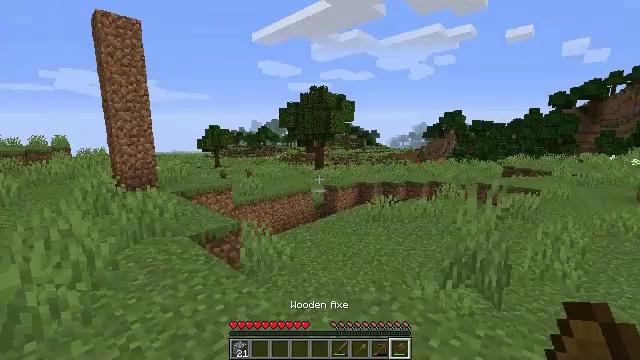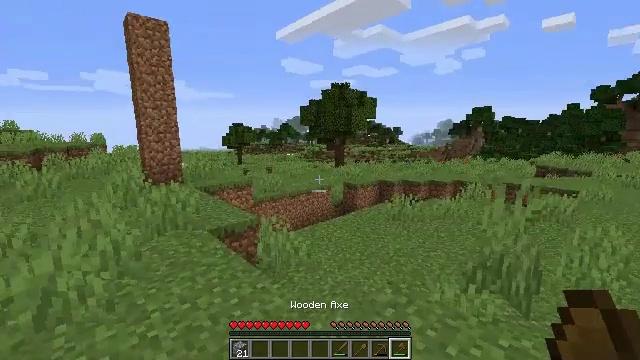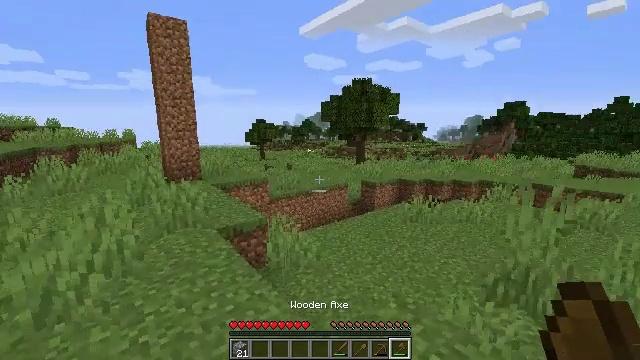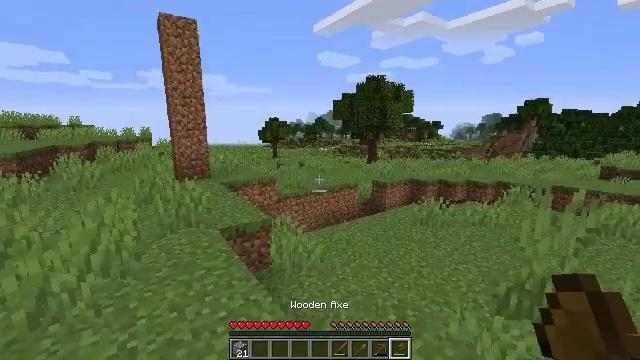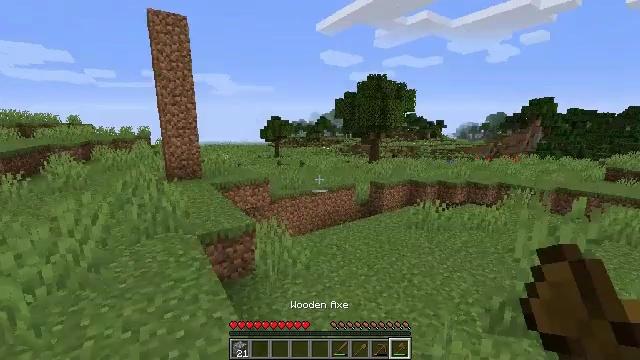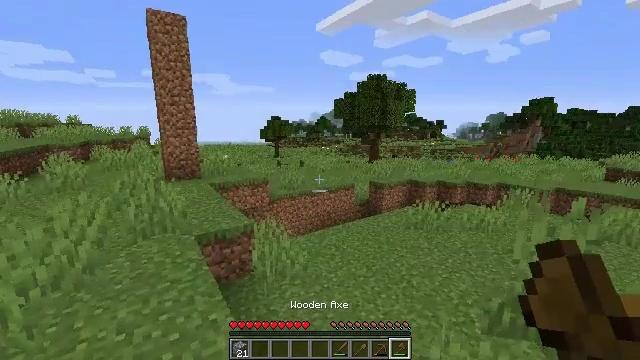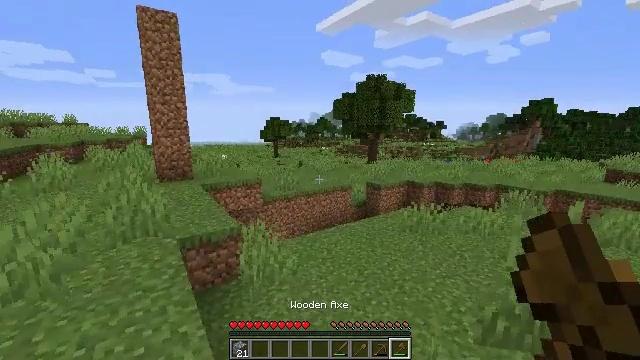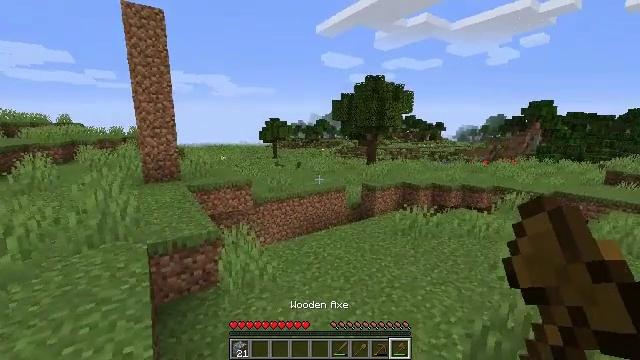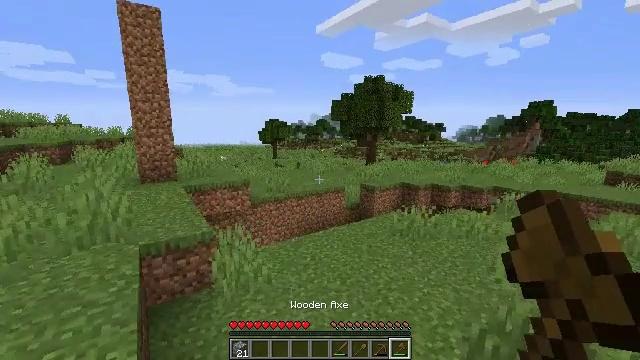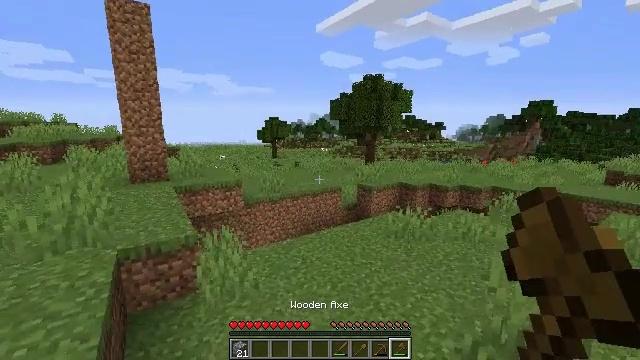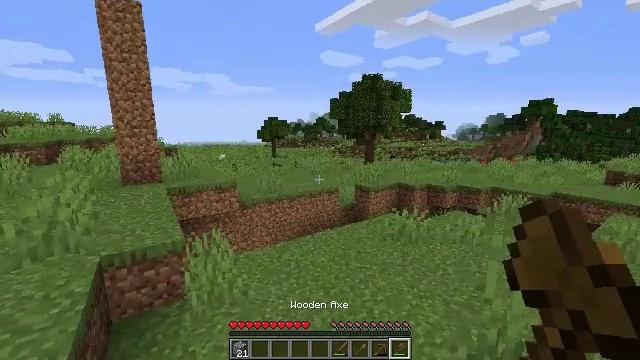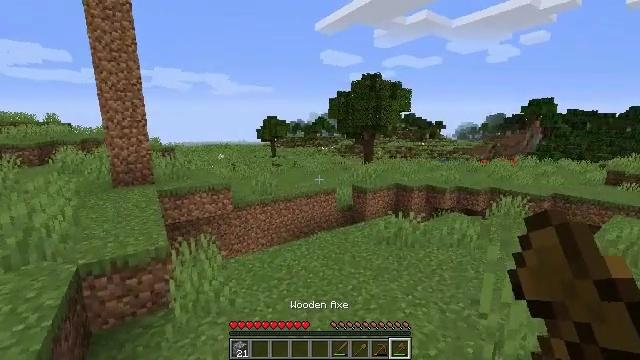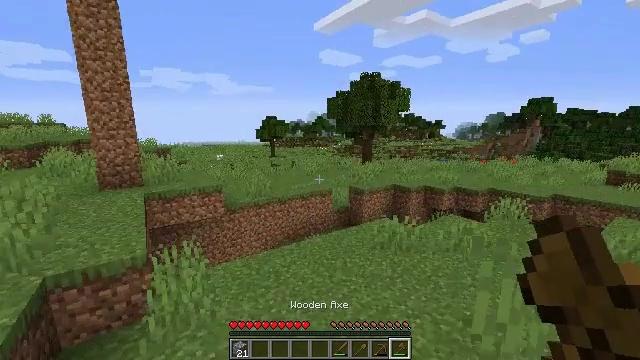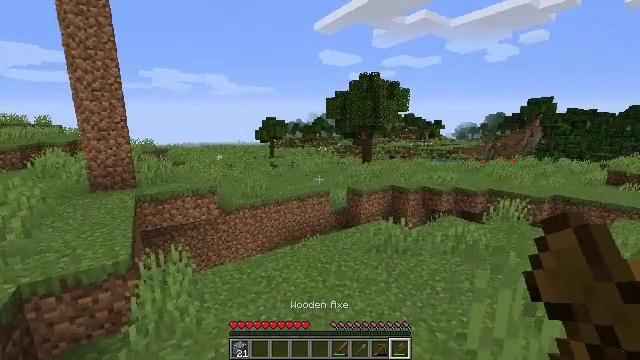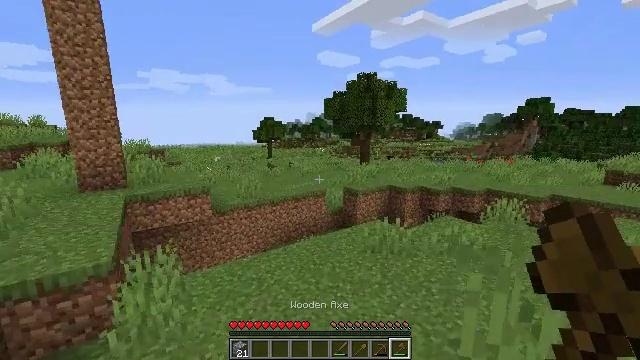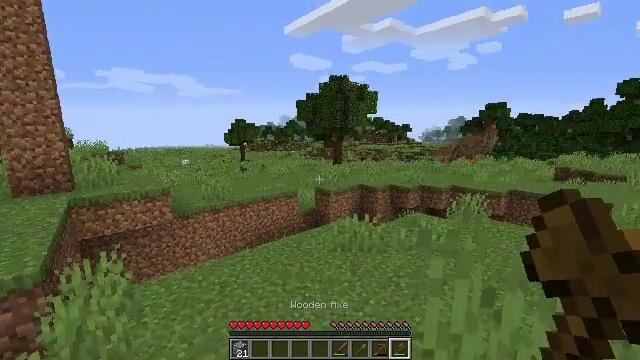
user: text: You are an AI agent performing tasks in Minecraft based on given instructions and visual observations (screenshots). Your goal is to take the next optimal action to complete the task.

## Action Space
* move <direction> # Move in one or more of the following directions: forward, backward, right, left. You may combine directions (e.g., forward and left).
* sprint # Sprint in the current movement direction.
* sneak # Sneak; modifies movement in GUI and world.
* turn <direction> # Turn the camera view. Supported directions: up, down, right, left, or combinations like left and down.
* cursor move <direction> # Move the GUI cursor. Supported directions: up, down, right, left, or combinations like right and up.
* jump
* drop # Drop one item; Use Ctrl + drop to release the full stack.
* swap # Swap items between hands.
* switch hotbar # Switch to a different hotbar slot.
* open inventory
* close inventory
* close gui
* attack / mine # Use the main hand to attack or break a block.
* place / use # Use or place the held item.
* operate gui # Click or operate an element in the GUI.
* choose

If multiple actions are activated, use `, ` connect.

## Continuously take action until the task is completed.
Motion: motion action
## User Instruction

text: Mine the oak log.
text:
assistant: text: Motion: move forward and move right, turn left
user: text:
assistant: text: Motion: move forward and move right, turn left
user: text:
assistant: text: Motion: move forward and move right, turn left
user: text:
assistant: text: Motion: move forward and move right
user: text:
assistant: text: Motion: move forward and move right
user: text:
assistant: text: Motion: move forward and move right
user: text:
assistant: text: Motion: move forward and move right
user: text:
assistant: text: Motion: move forward and move right
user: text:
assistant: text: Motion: move forward and move right
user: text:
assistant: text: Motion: move forward and move right
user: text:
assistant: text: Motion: move forward and move right
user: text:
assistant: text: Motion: move forward and move right
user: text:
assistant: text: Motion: move forward and move right
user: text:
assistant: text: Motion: move forward and move right
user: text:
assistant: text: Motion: move forward and move right, turn right
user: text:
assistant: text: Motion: move forward and move right, turn right and up
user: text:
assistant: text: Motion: move forward and move right, turn right
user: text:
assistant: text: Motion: move forward and move right, turn right
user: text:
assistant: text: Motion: move forward, turn right
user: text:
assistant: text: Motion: move forward, turn right
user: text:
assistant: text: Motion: move forward, turn right
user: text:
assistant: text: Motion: move forward, turn right
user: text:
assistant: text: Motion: move forward, turn right and down
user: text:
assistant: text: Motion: move forward
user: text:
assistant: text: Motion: move forward
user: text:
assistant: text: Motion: move forward
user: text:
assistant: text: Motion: move forward
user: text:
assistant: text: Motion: move forward
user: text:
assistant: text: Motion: move forward
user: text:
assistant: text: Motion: move forward and move right, turn right